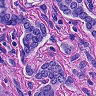
Metastatic tissue present: yes